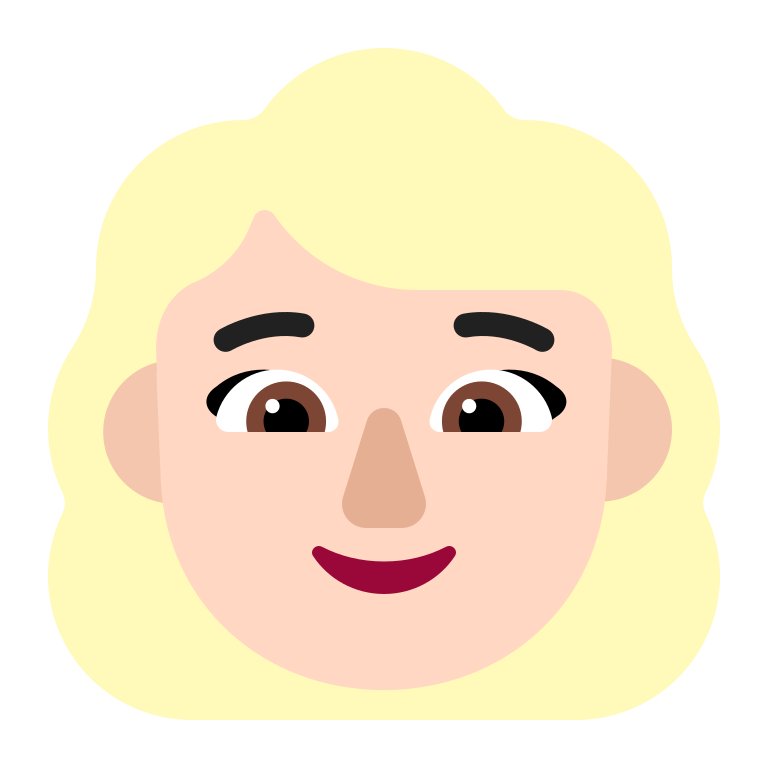
woman blonde hair flat light